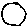
Label: circle